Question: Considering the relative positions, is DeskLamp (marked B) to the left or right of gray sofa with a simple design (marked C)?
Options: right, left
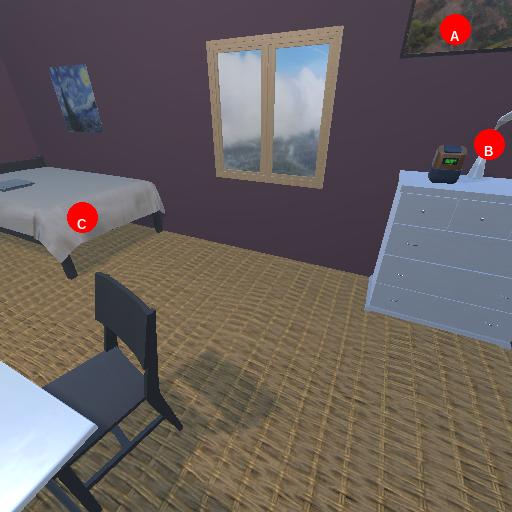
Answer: right